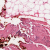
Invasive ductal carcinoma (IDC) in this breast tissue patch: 0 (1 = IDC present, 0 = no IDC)